Aerial crown-view tile of a tropical tree (Barro Colorado Island, Panama), acquired 20240716:
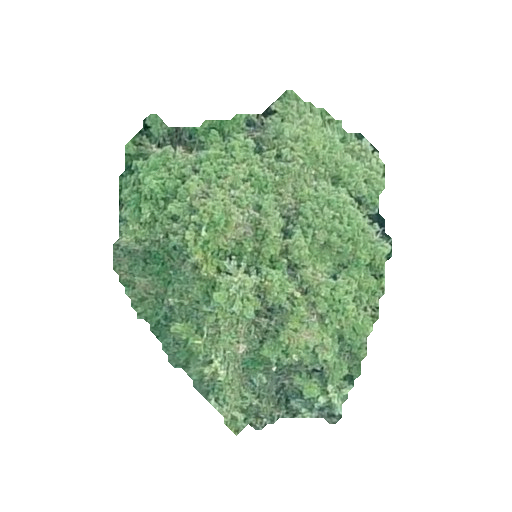
Species: Sloanea terniflora
GBIF accepted scientific name: Sloanea terniflora
Crown area: 108.693 m²